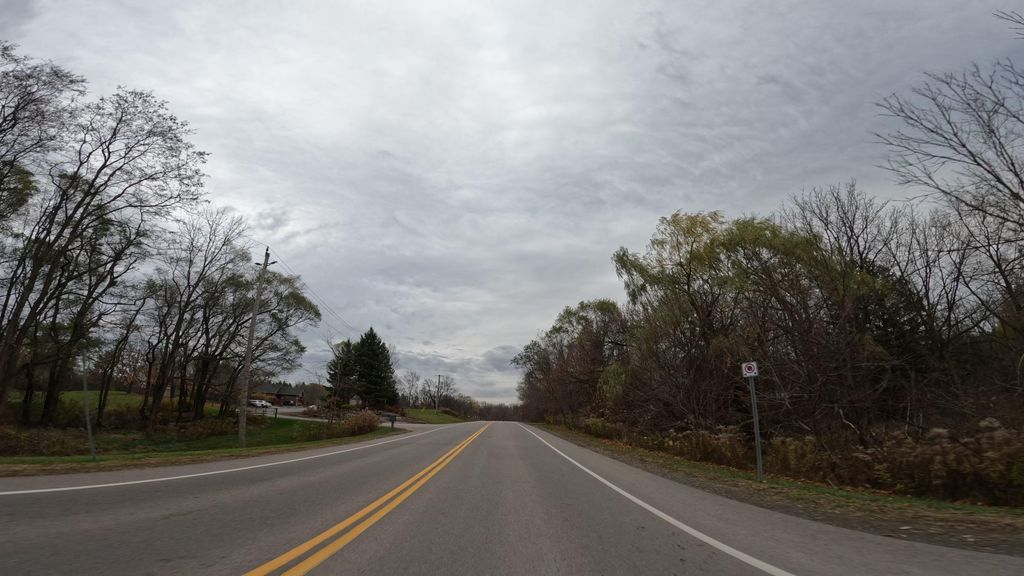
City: hamilton